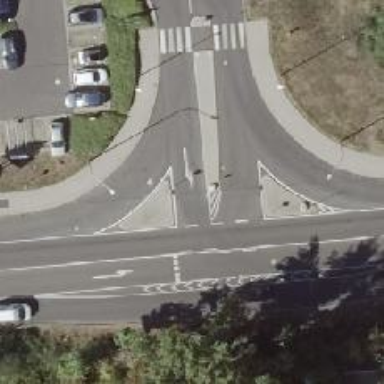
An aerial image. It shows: Road with "give way" sign.